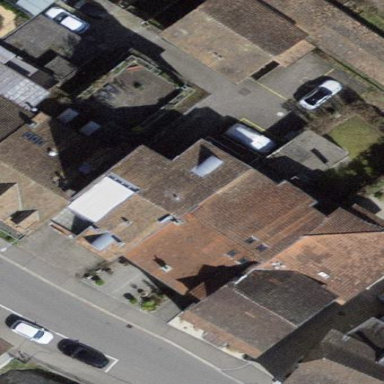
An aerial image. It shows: Building with tiled roof.